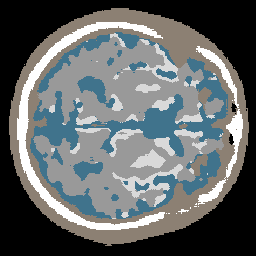
Label: no_lesion